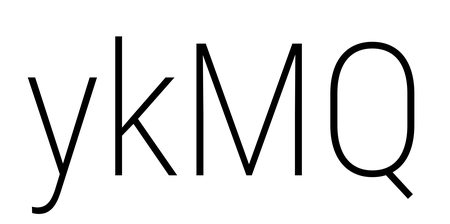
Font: Roboto_Condensed_ExtraLight